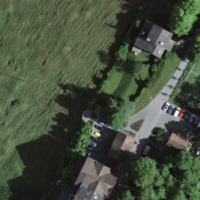
EUNIS habitat code: 24
Species observed at this site:
Allium ursinum
Phoenicurus ochruros
Urtica dioica
Corylus avellana